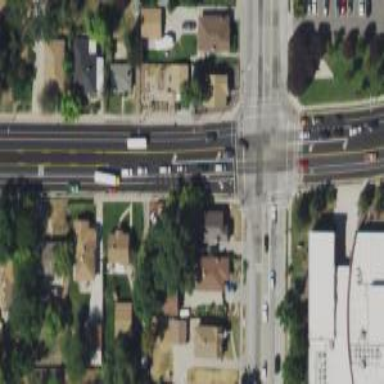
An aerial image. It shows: Crossing with line markings on the road.